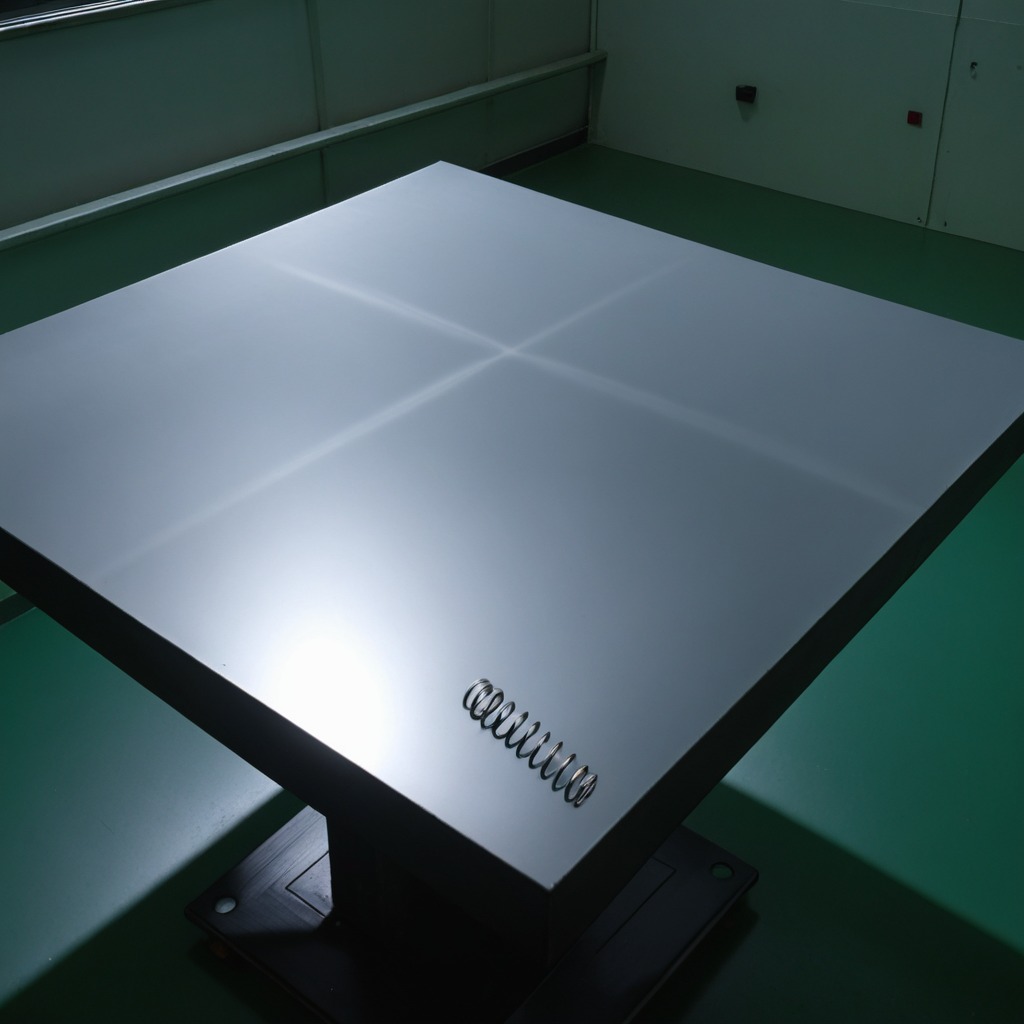
A coiled metal spring is lying on a clean empty table in a railway signal maintenance room.